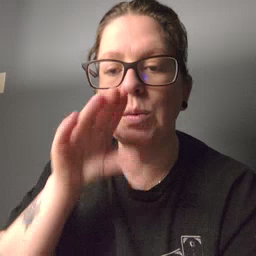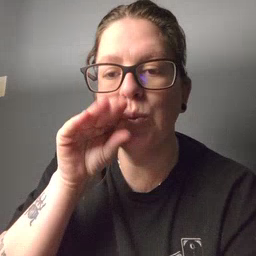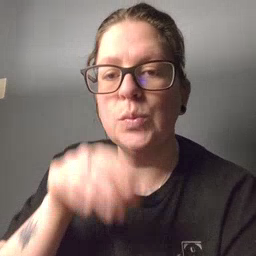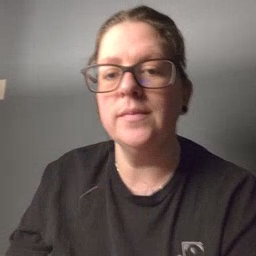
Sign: goose